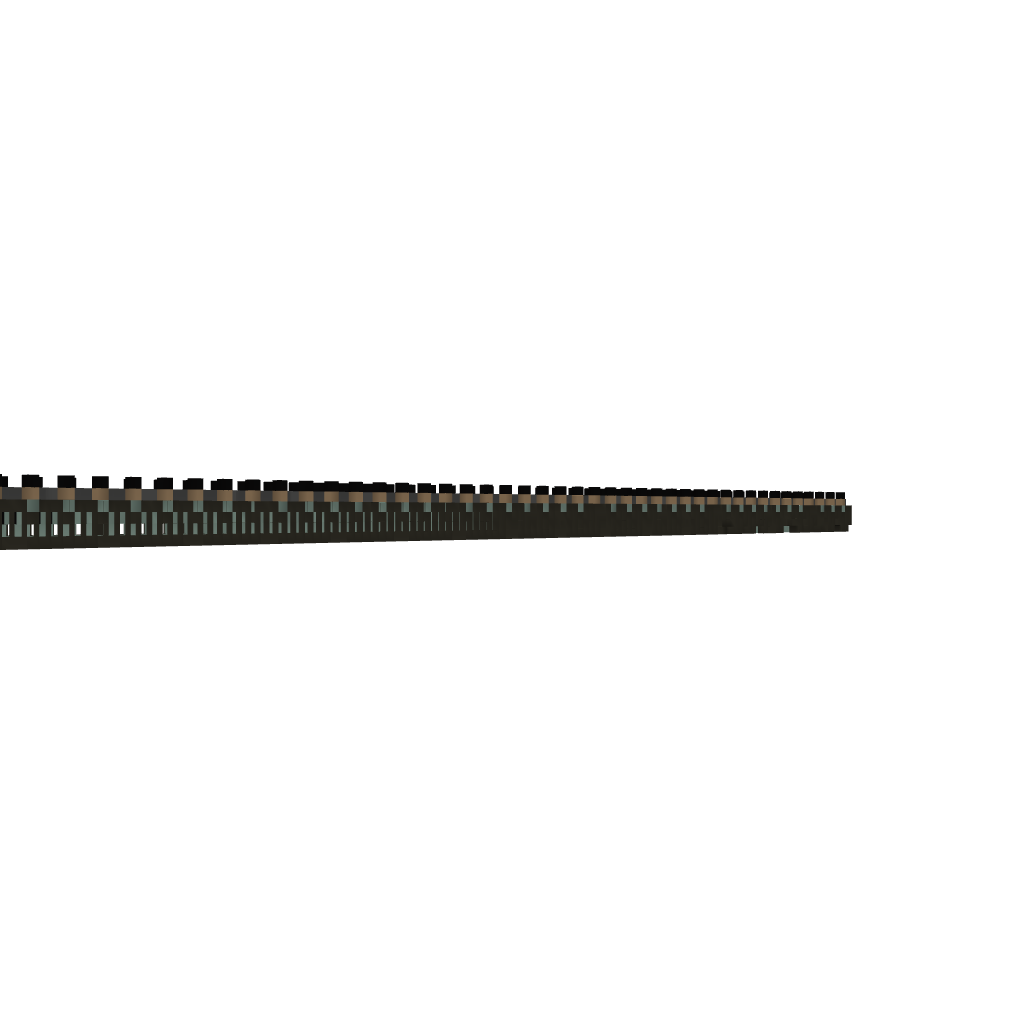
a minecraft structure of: Ancient Walkway(straight With Sewer)